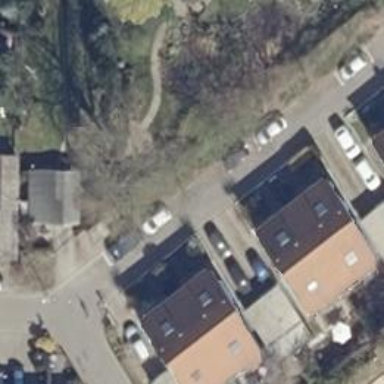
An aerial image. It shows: Living street.